Question: I have a big bug on Android Studio (OS X 10.10). When i opened my android project, i saw the interface with no side explorer and just grey screen... and nothing happened.
This problem appeared only since this morning.

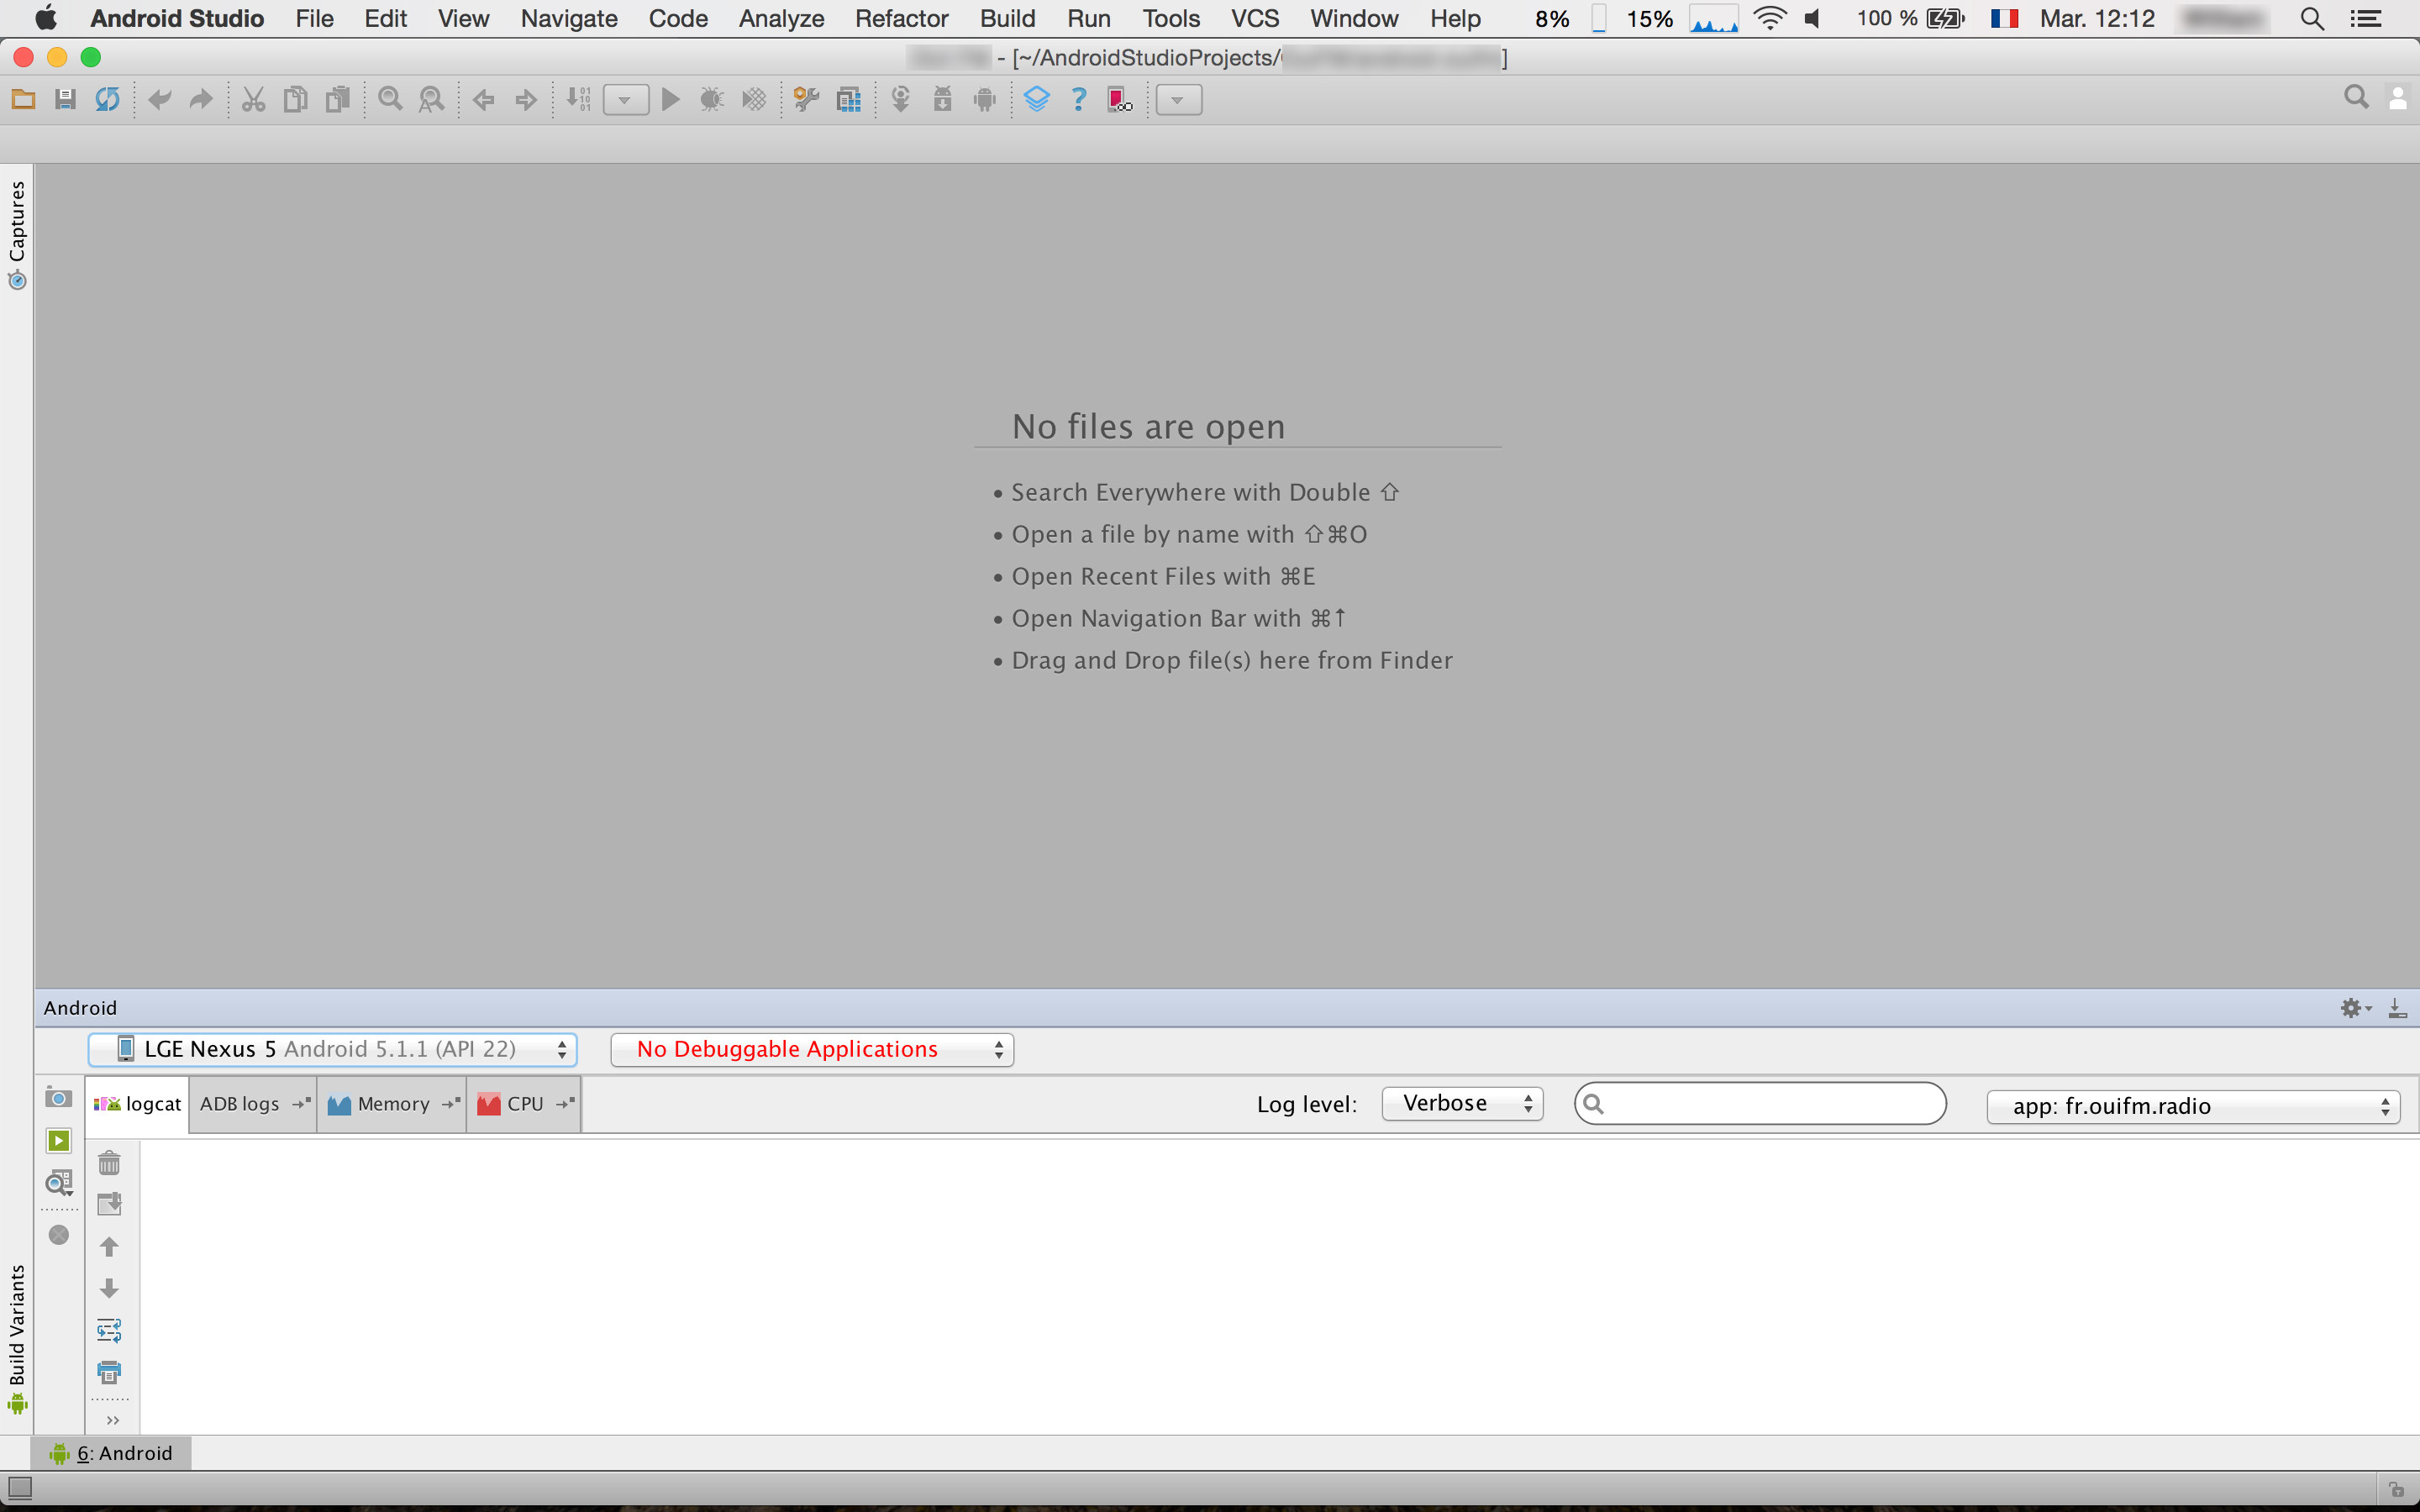
Answer: You should uninstall fabric plugin and restart android studio.
I had same problem too
<URL>